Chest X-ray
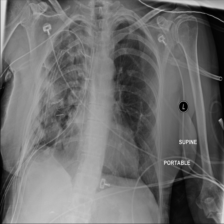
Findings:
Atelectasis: negative
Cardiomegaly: negative
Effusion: negative
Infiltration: negative
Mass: negative
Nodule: negative
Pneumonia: negative
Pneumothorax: negative
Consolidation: negative
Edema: negative
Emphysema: negative
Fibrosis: negative
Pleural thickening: negative
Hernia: negative